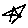
Label: star